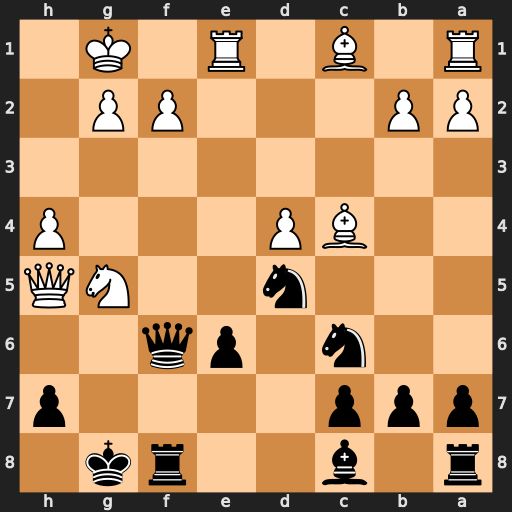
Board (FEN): r1b2rk1/ppp4p/2n1pq2/3n2NQ/2BP3P/8/PP3PP1/R1B1R1K1
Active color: b
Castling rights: -
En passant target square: -
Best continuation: Qxf2+ Kh2 Nf6 Ne4 Nxh5 Nxf2 Rxf2